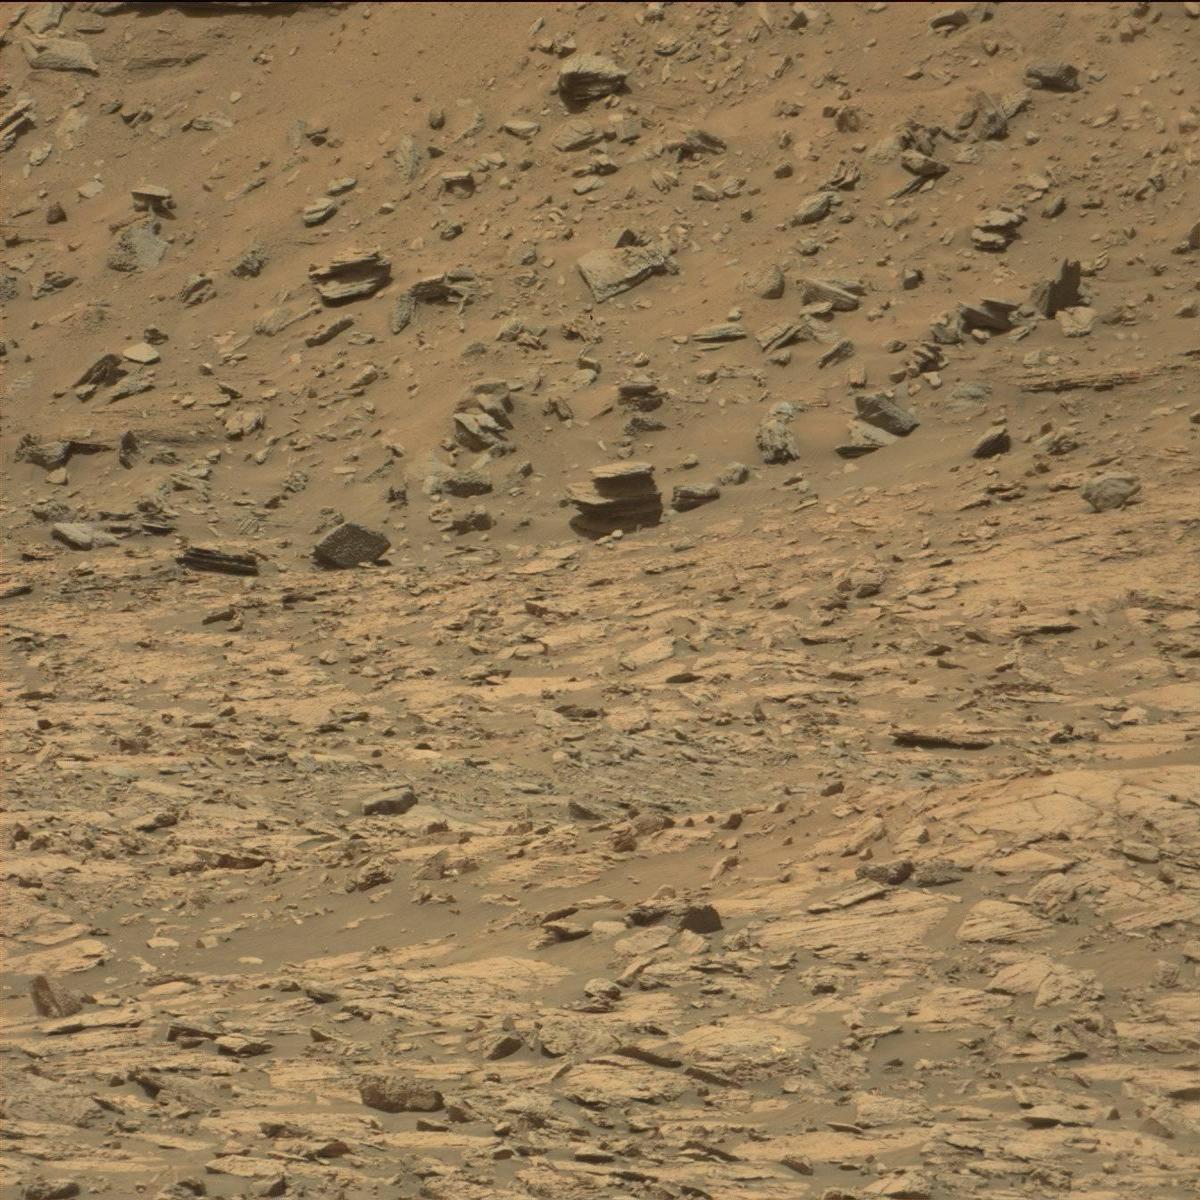
Terrain classes present: Bedrock, Rock, Sand / Soil